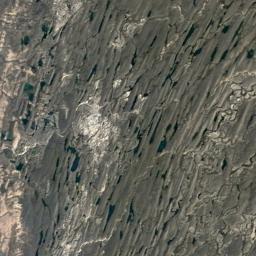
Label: wetland